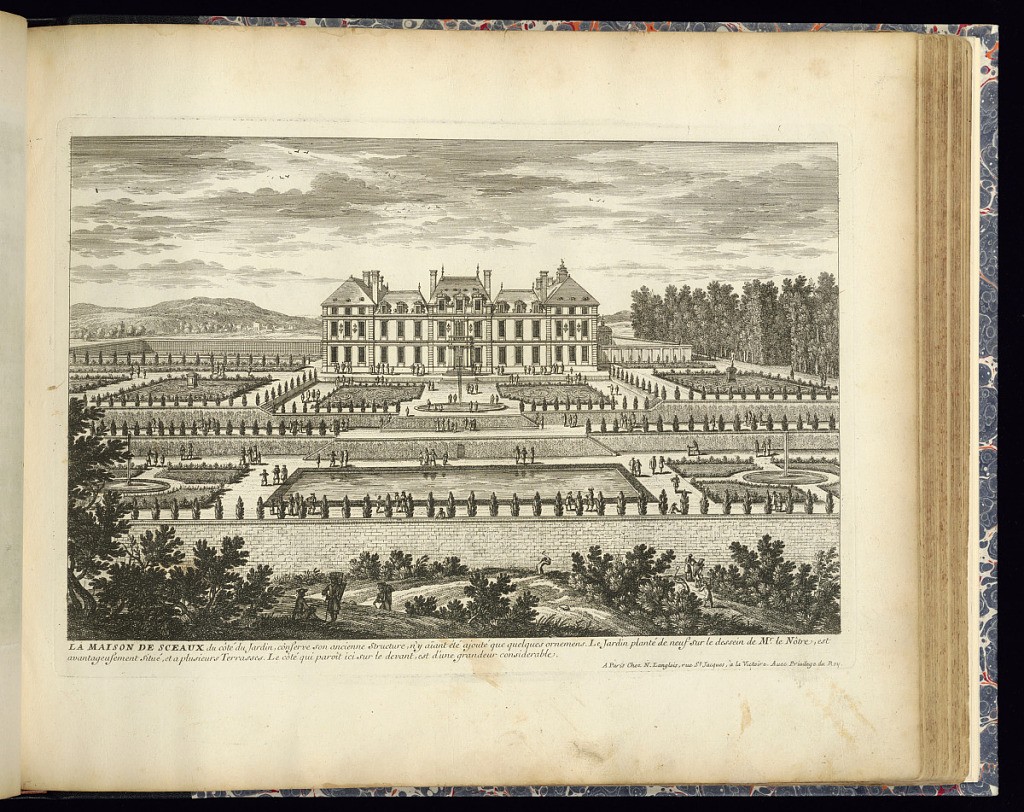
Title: LA MAISON DE SCEAUX
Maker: Adam Perelle, French, 1638 – 1695
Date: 1674–1683
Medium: Etching on laid paper
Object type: Print
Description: View of the garden façade of the palace of Sceaux with parterre planting, basins, and fountains in the foreground with garden walls and steps. Trees to the right and framing the scene. Figures (courtiers) throughout the grounds. The plate is titled with a description.